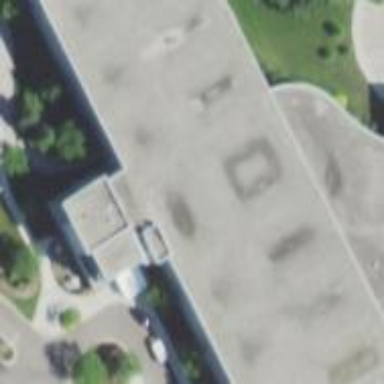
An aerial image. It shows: Office building.